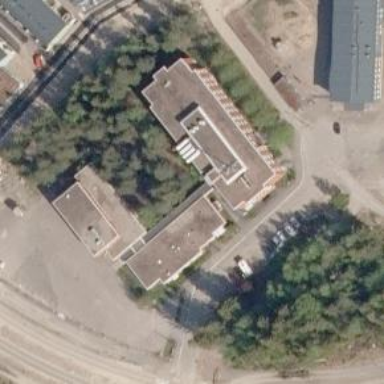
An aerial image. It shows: Office building.